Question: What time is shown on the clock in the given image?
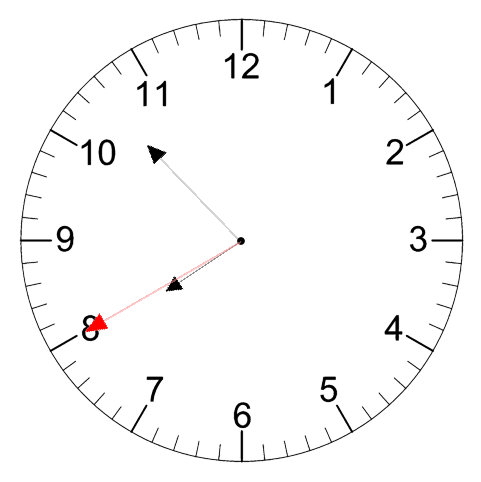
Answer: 07:52:40